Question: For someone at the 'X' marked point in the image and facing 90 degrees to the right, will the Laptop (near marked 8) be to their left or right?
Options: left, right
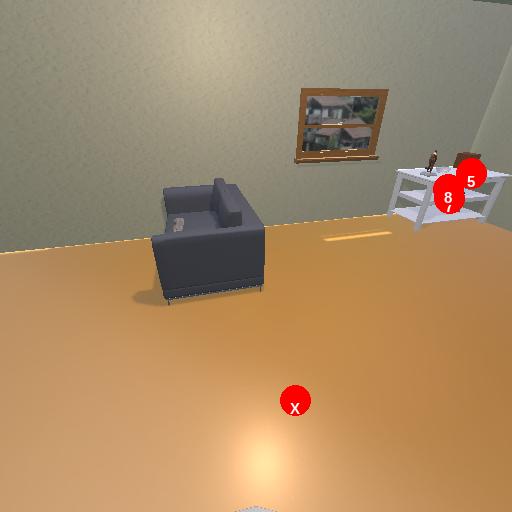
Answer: left